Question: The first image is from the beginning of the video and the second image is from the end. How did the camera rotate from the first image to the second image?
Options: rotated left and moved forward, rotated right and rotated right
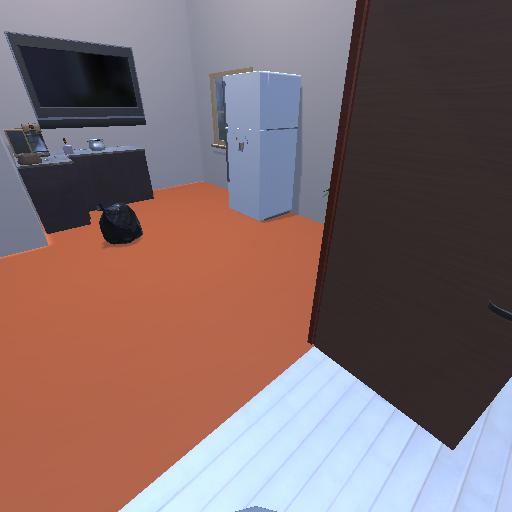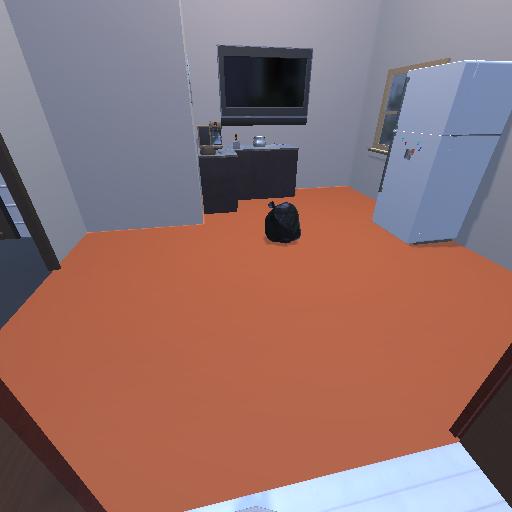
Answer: rotated left and moved forward